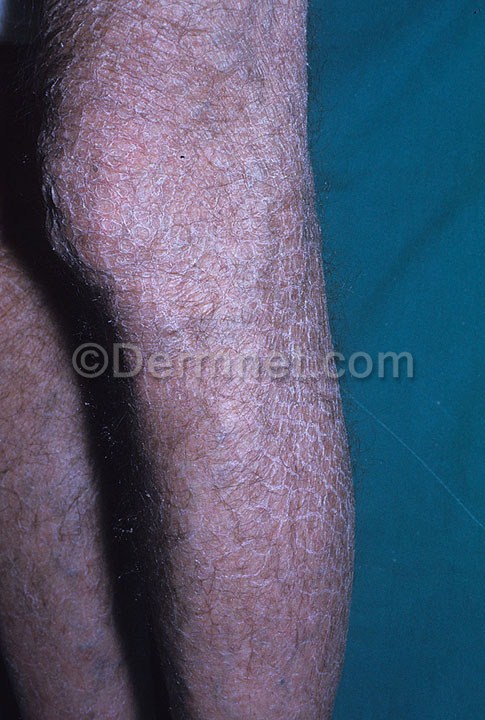
Disease: Atopic Dermatitis Photos